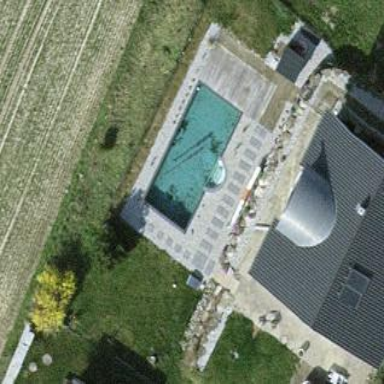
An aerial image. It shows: Swimming pool located in leisure land.